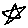
Label: star